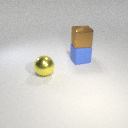
large brown metal cube above large blue rubber cube